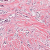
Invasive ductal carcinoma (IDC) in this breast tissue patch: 1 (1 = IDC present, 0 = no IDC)